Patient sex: M
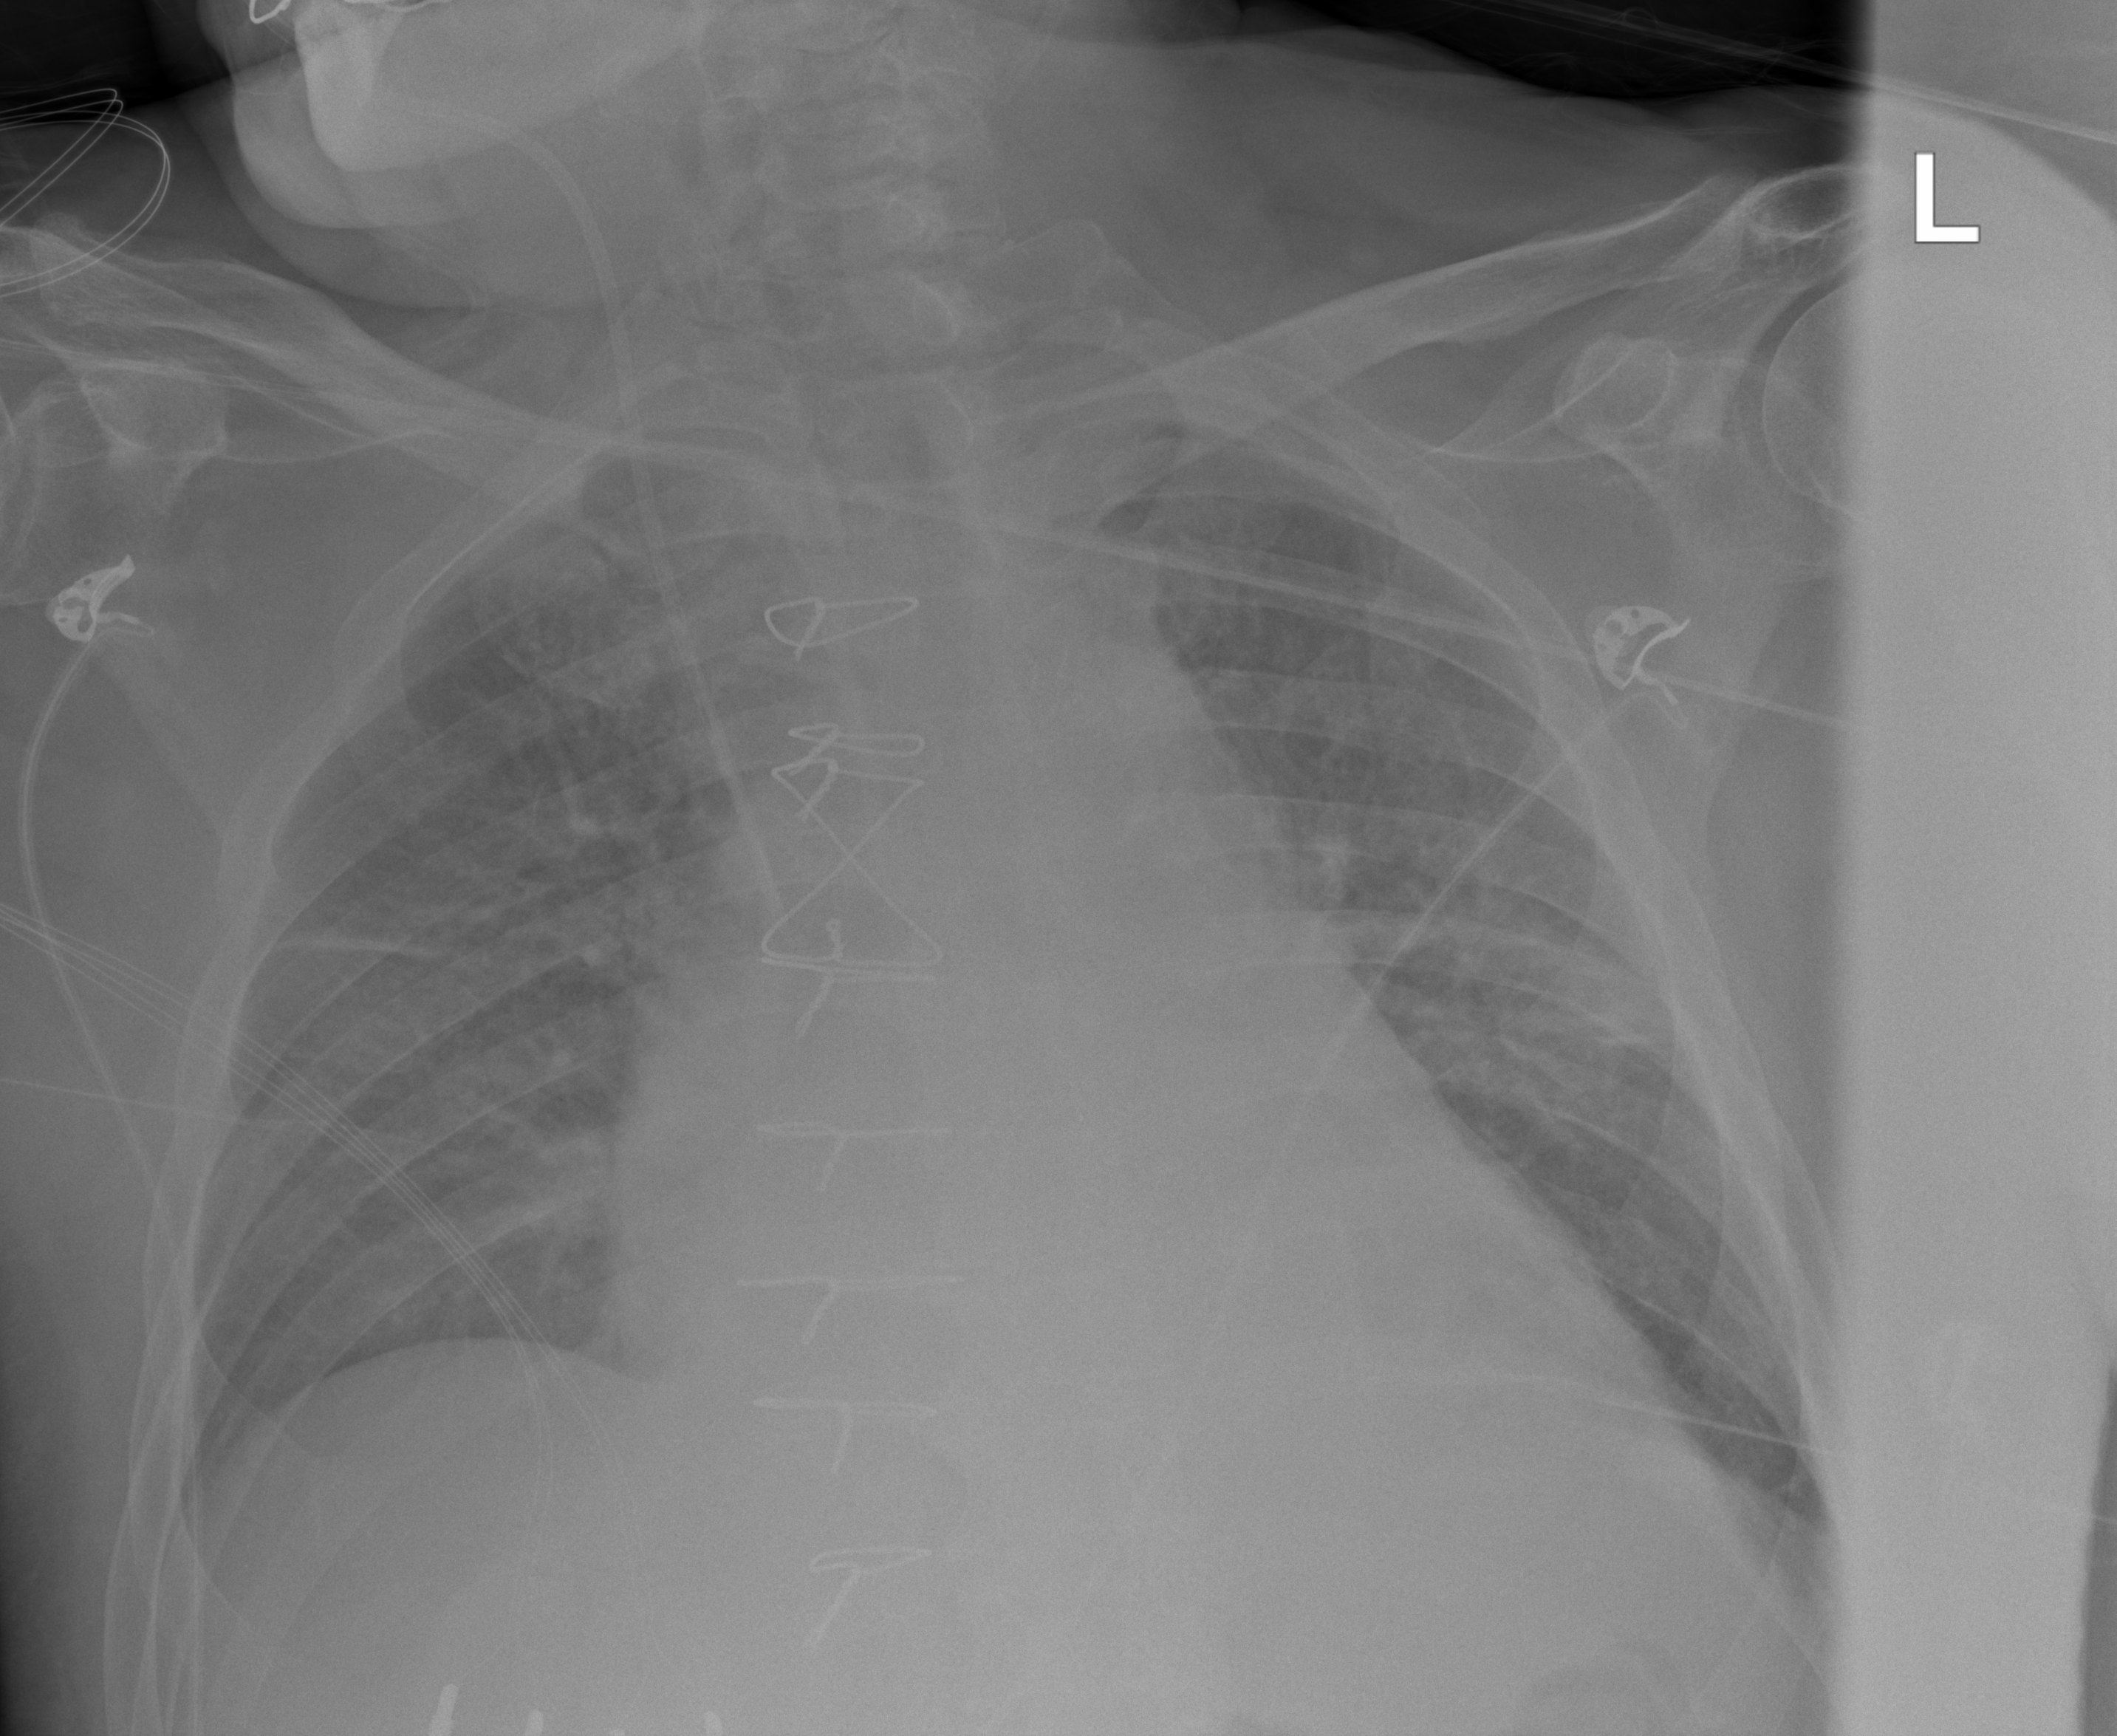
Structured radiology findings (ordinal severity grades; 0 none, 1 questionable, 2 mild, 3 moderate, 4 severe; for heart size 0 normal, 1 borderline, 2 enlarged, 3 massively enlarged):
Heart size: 3
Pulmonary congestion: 2
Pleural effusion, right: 0
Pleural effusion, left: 0
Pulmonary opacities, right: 1
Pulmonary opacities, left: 1
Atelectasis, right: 0
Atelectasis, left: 2